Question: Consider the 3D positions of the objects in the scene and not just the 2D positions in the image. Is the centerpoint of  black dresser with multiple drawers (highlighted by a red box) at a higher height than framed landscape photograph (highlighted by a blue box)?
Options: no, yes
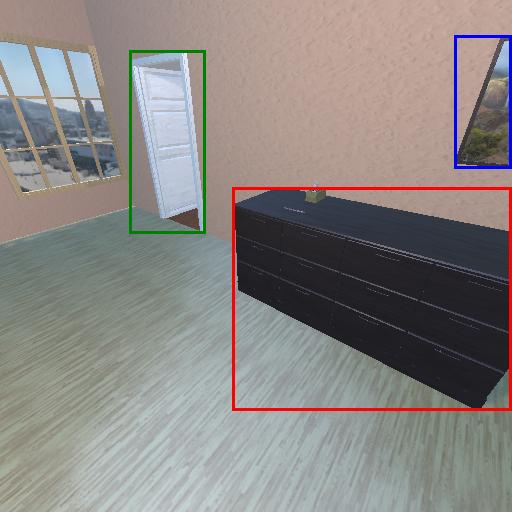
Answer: no